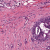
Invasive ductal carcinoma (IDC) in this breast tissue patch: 1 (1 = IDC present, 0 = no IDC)